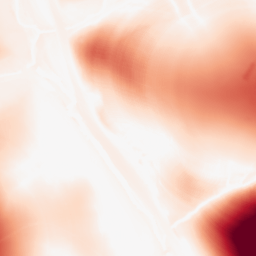
Category: morphological
Decomposition family: tophat
Decomposition parameters: size: 100
mode: white
Upsampling method: bspline
Upsampling parameters: scale: 4
Upsampling scale: 4